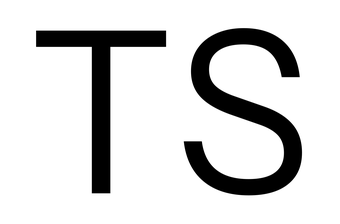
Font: InstrumentSans_Regular